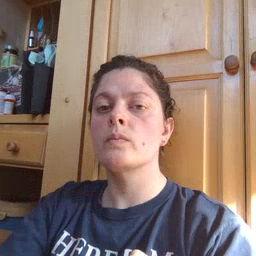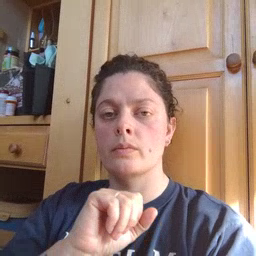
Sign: old